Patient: sex F, age 43
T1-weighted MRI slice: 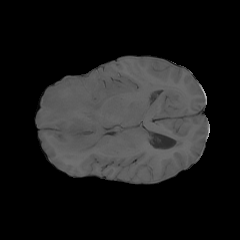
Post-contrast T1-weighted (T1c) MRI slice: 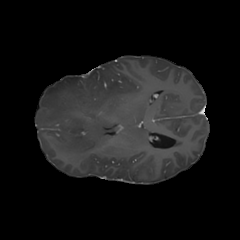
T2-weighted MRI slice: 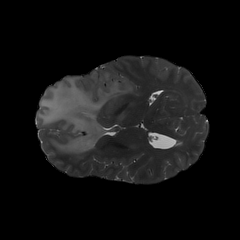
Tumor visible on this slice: yes
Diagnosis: Astrocytoma, IDH-mutant
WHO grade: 3